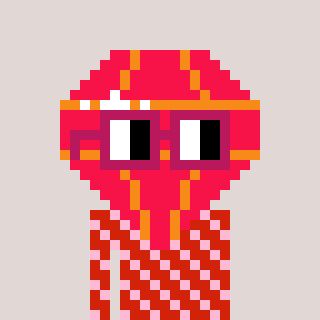
a pixel art character with square dark red glasses, a red diamond-shaped head and a red-colored body on a warm background